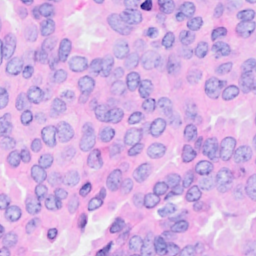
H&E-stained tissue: Breast